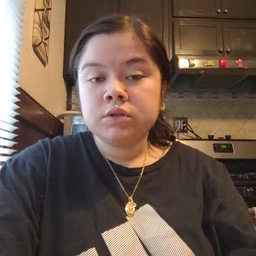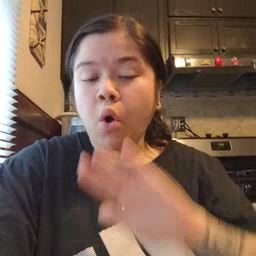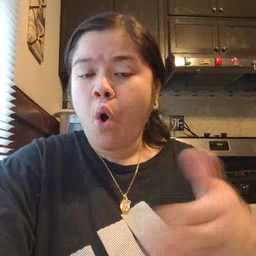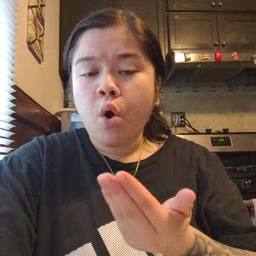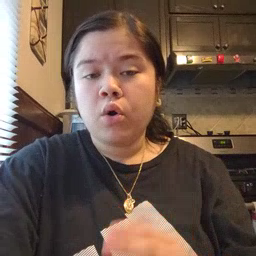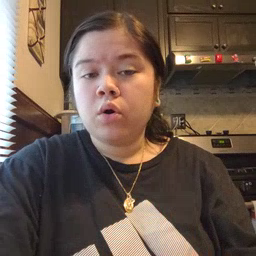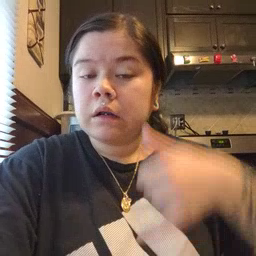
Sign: all